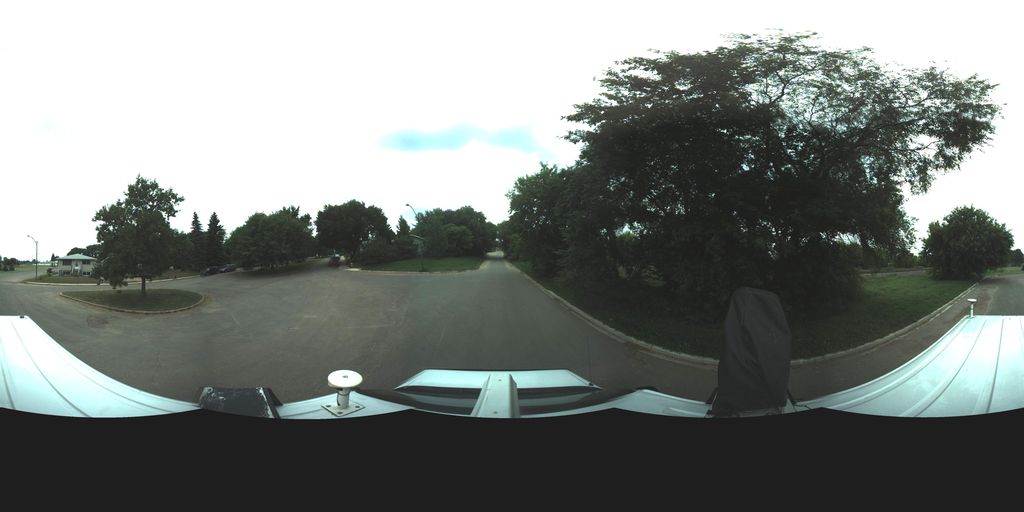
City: saskatoon